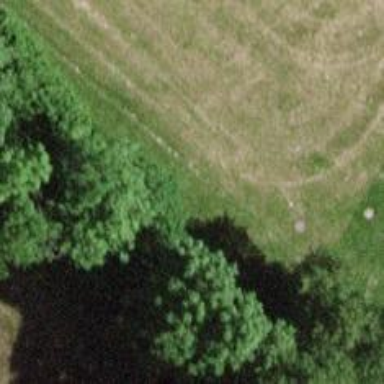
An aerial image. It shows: Path.